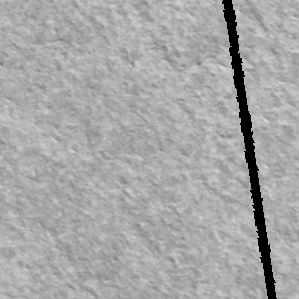
Label: frost